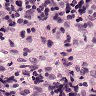
Metastatic tissue present: no